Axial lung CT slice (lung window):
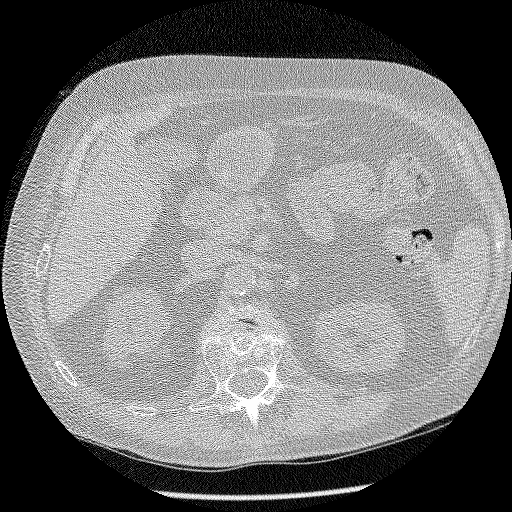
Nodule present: no